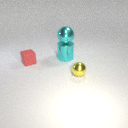
small red rubber cube behind small yellow metal sphere